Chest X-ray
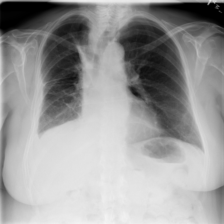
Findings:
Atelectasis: positive
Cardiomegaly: negative
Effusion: negative
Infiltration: negative
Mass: negative
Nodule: negative
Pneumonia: negative
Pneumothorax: negative
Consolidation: negative
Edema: negative
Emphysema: negative
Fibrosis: negative
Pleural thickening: positive
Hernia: negative